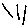
Label: line